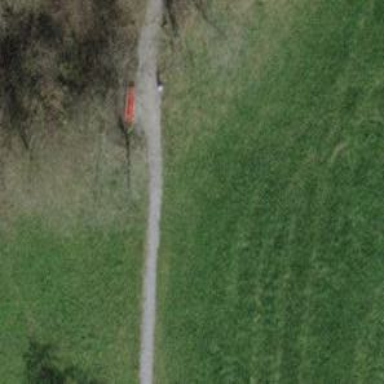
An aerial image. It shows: Red bench.